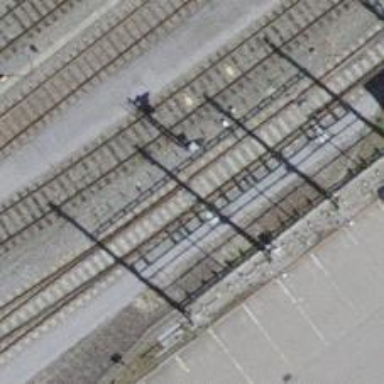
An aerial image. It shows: Single-track electrified railway yard with contact line electrification.